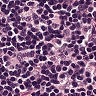
Metastatic tissue present: no